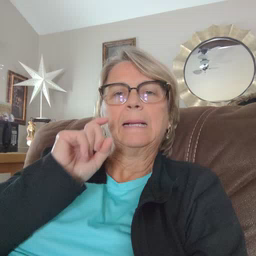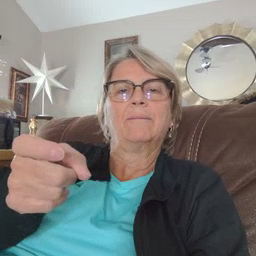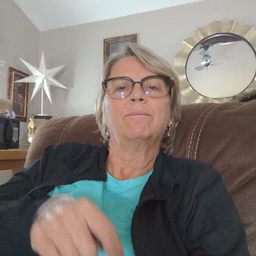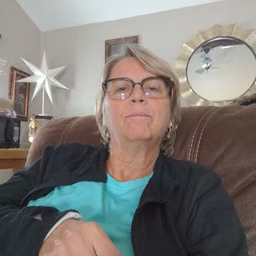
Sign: gift